Question: What is the value of this measurement?
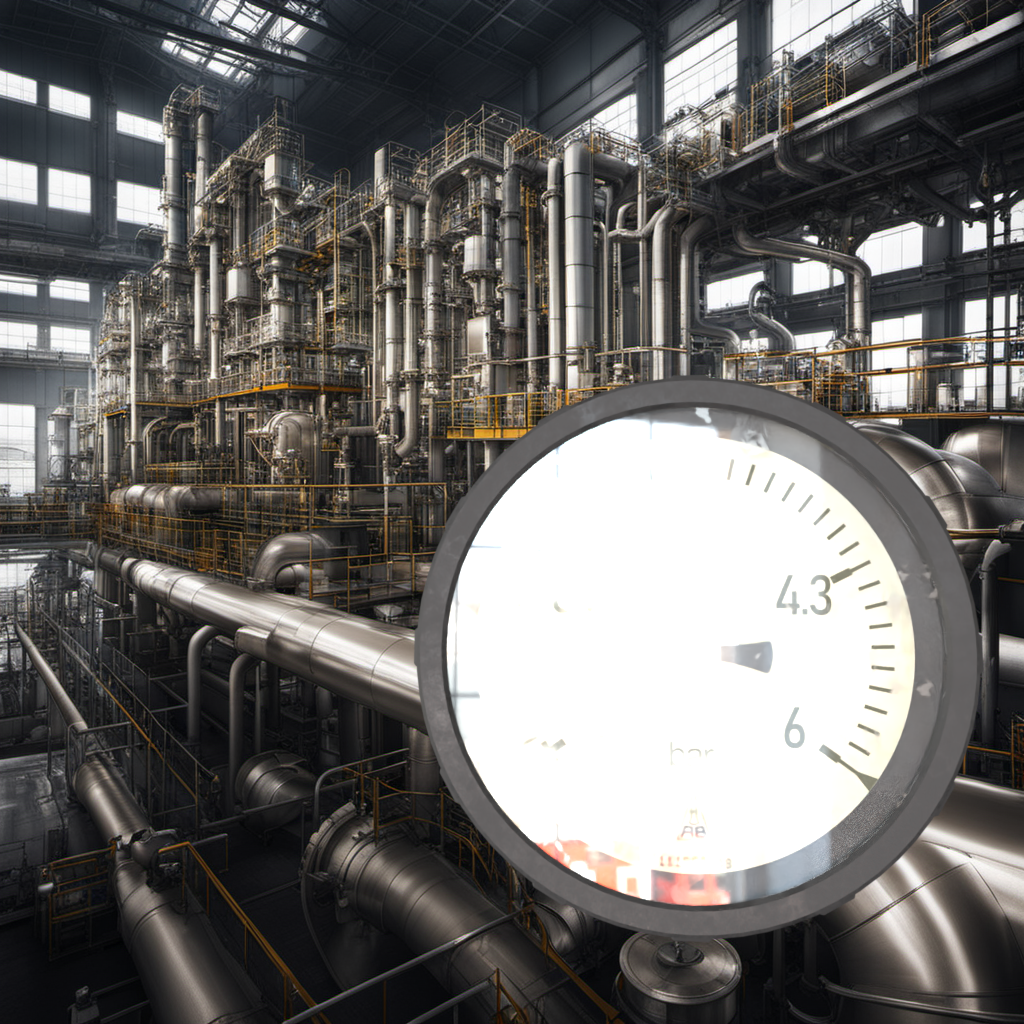
Answer: The result is 0.13
Question: What is the range of this measurement?
Answer: The range is from -1 to 6
Question: What is the minimum and maximum value range of this measurement?
Answer: The minimum value is -1 and the maximum value is 6